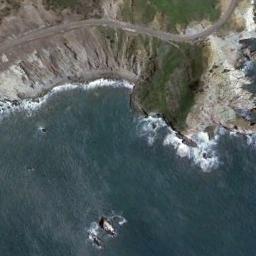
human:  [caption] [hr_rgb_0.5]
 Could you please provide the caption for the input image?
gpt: The type of beach is rocky coast and the beach has a headland, And a road beside .

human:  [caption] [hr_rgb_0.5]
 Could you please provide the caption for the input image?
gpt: Blue water and rugged mountains and roads .

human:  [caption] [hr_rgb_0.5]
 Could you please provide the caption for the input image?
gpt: Waves of deep blue seawater beat the rocks and grass on the bank .

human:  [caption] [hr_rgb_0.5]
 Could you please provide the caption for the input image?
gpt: There is a lot of vegetation around the beach .

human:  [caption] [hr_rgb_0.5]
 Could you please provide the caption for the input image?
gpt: There are several roads of different lengths near the beach .